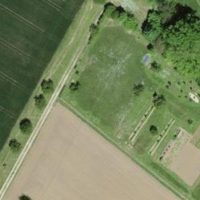
EUNIS habitat code: 24
Species observed at this site:
Lycaena phlaeas